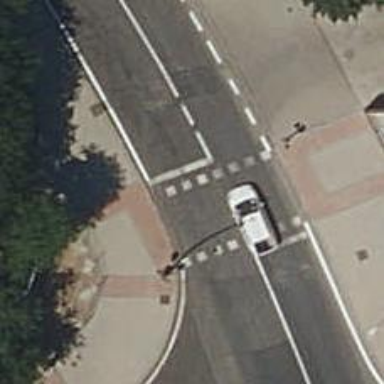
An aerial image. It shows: Road crossing with traffic signals.